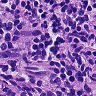
Metastatic tissue present: yes